Question: THe below is a screenshot of a view on the Google analytics website (Geo > Location > Primary Dimension = city)
I would like to embed this exact view or replicate it as similarly as possible using google's Embed API and display it on my own site.
I have followed the tutorial here > <URL> and got the simple line graph working on my site but I cant seem to find any information showing how to add the map functionallity, the pie chart, or the table like we see in the below.
I tried the documentation but I just dont see a lot of explanation regarding what you can create with the API.

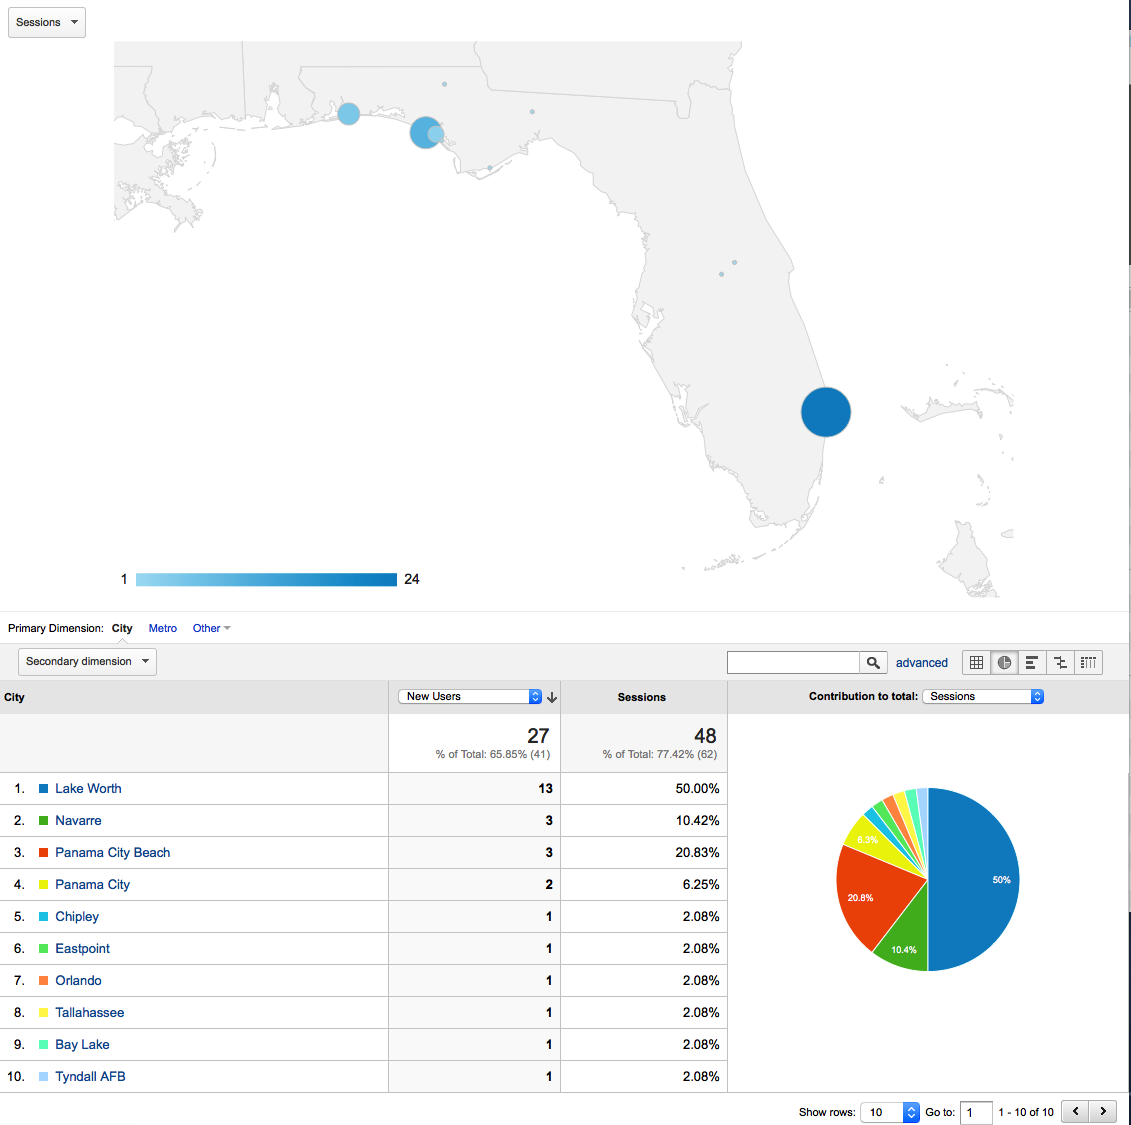
Answer: How about something like this?
<URL>
You can set chart options based on the options allowed by the various Google chart libraries. Here's the Google chart documentation for the chart type GEO:
<URL>
you might have to disable pop-up blockers to get auth to work in jsbin, but this should give you the idea.
Here's the part of the code that sets the chart type of options:
'''
var timeline = new gapi.analytics.googleCharts.DataChart({
query: {
'ids': 'ga:1234',
'dimensions': 'ga:country',
'metrics': 'ga:sessions',
'start-date': '30daysAgo',
'end-date': 'yesterday',
},
chart: {
type: 'GEO',
container: 'timeline',
options: {
region: '155', // Western Europe
displayMode: 'markers'
}
}
});
'''